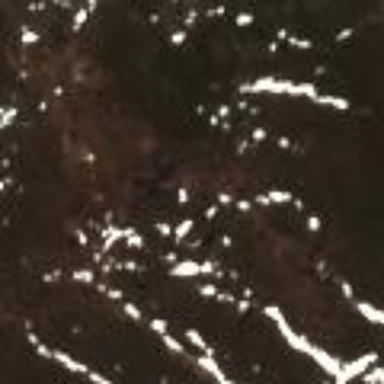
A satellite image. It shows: Bog wetland area.